Field crop: maize
Growth stage: 2
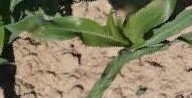
Species: maize